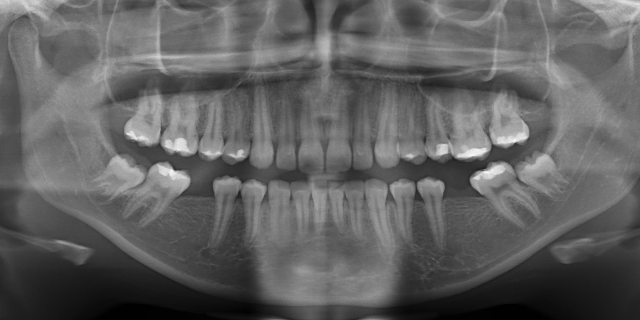
adult